Question: I have this query:
'''
SELECT itemID, item, note, sourceItemID, title, collectionName,
count(tagID) as qtTag,
count(modalityID) as qt_Modality, extra
FROM items INNER JOIN factors ON items.itemID = factors.zotero_itemID
WHERE (collectionID = :collectionID) AND (tagID = :tagID1 OR tagID = :tagID2) group by itemID, item, note, sourceItemID, title, collectionName, extra ORDER BY EXTRA;
'''
Now, every ITEM is connected to one or many TAGID's. What I need is to order the result in a way that ITEMS linked to TagID1 and TagID2 comes first in order the others could be ordered by EXTRA field.
Is it possible to do that?
I have tried with ORDER BY CASE statement but I cannot make it work it out.
this is a sample of the result:

As you can see, the items are ordered by the EXTRA field. But I need to put ITEMS linked to TagID1 and TagID2 first, but these fields are not shown in the result. All I need is the order.
I had tried this code, but doesn't work:
'''
SELECT itemID, item, note, sourceItemID, title, collectionName,
count(tagID) as qtTag,
count(modalityID) as qt_Modality, extra
FROM items INNER JOIN factors ON items.itemID = factors.zotero_itemID
WHERE (collectionID = :collectionID) AND (tagID = :tagID1 OR tagID = :tagID2) group by itemID, item, note, sourceItemID, title, collectionName, extra ORDER BY CASE WHEN tagID1 = :TagID1 THEN 1 WHEN tagID2 = :tagID2 THEN 2 END, EXTRA;
'''
Obs. I'm using Firebird 3.0 database
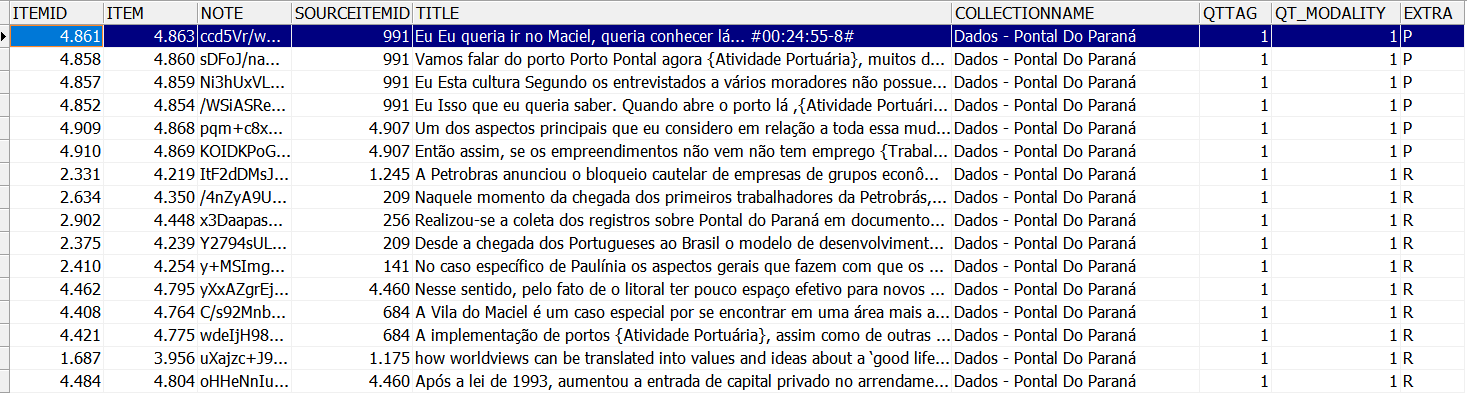
Answer: Try like this;
'''
SELECT itemID, item, note, sourceItemID, title, collectionName,
count(tagID) as qtTag,
count(modalityID) as qt_Modality,
extra
FROM items INNER JOIN factors ON items.itemID = factors.zotero_itemID
WHERE (collectionID = :collectionID) AND (tagID = :tagID1 OR tagID = :tagID2)
group by itemID, item, note, sourceItemID, title, collectionName, extra, tagID
ORDER BY
(CASE
WHEN tagID = 'tagID1' THEN 1
WHEN tagID = 'tagID2' THEN 2
ELSE 3
END), extra
'''